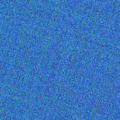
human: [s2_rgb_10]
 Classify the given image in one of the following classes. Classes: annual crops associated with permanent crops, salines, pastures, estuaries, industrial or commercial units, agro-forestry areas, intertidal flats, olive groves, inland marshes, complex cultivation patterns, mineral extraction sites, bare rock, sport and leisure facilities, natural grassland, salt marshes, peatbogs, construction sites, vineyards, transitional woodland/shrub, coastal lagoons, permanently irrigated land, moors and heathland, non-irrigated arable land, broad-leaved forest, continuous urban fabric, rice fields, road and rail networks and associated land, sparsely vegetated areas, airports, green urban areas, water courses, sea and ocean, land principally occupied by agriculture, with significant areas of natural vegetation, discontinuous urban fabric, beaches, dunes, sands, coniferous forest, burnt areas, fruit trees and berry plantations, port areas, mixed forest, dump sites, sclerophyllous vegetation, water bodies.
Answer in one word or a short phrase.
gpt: land principally occupied by agriculture, with significant areas of natural vegetation, broad-leaved forest, mixed forest, transitional woodland/shrub, water bodies